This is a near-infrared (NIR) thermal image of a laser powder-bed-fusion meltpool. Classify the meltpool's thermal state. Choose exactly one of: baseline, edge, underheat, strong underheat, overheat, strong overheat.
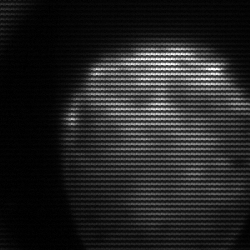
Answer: edge